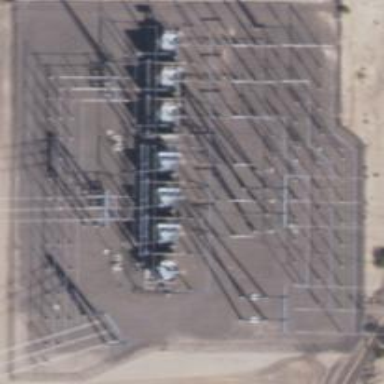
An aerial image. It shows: Outdoor distribution power substation.